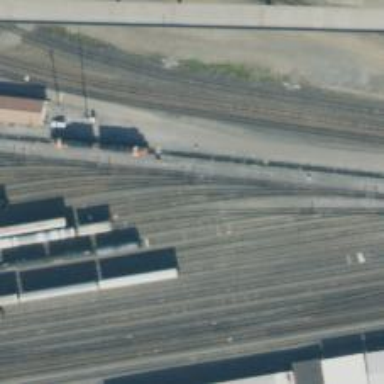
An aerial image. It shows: Railway yard in service.